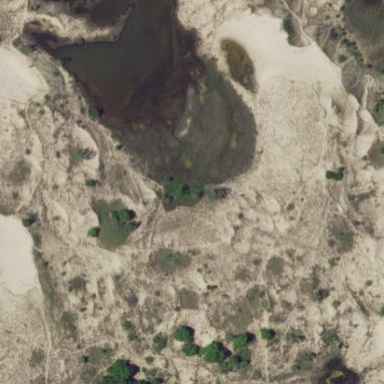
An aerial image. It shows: Sandy area in nature.